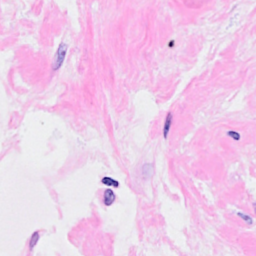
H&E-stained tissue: Breast